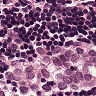
Metastatic tissue present: yes